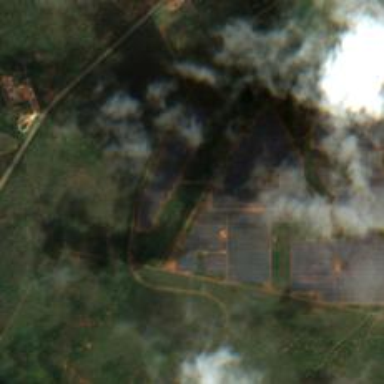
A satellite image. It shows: Solar power plant utilizing photovoltaic technology.